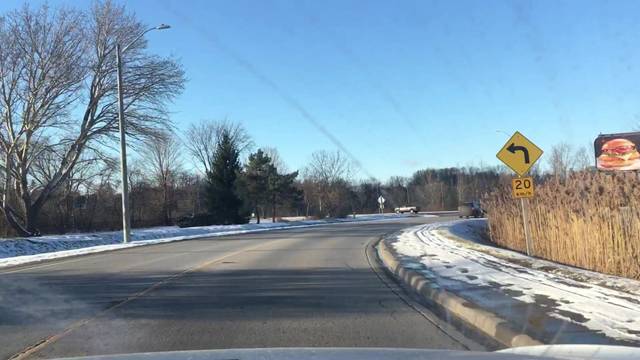
Region: Canada
Coordinates: 43.888, -78.823